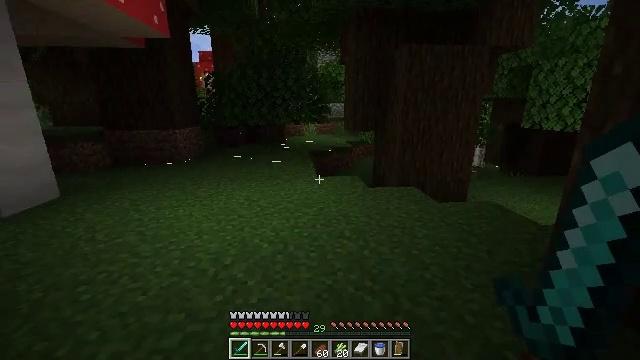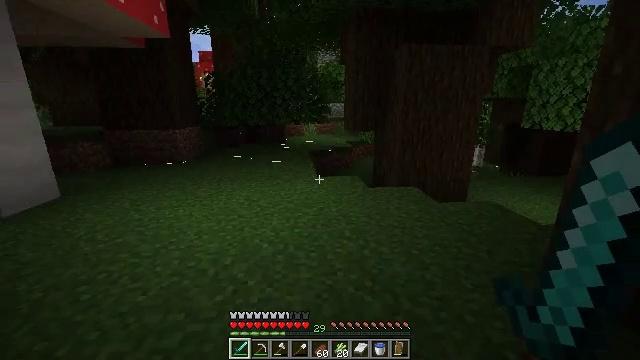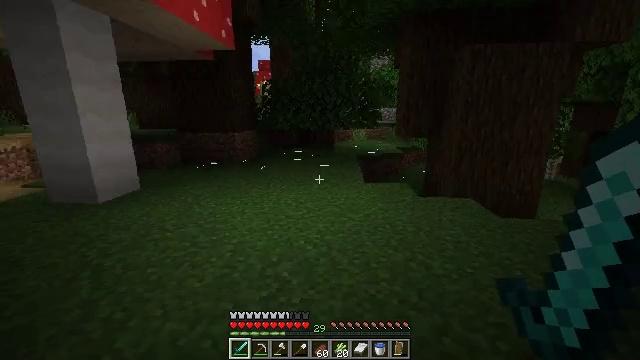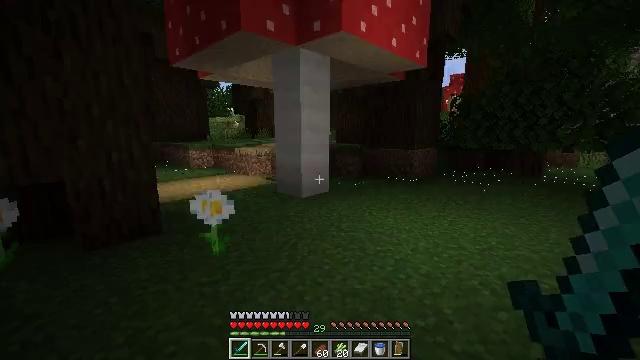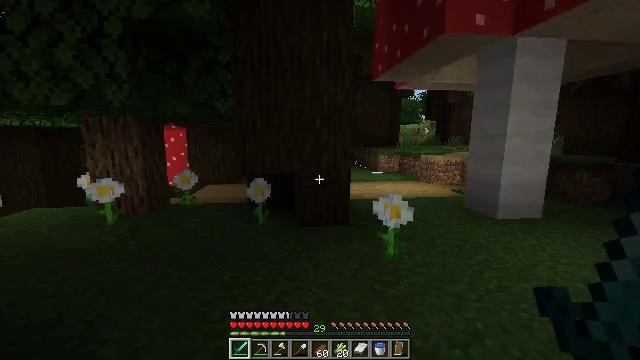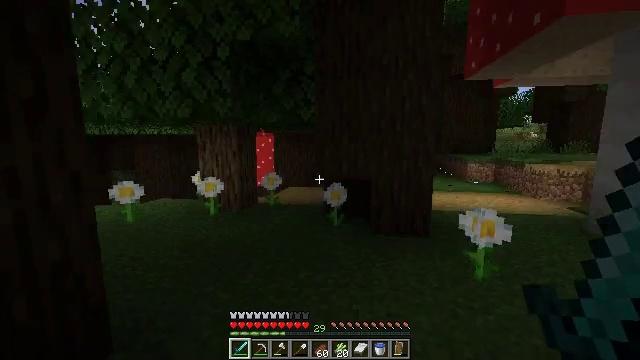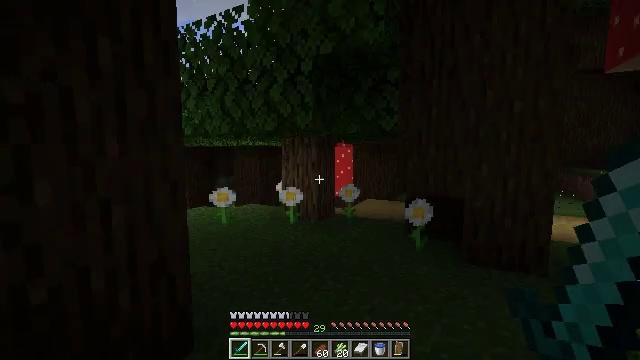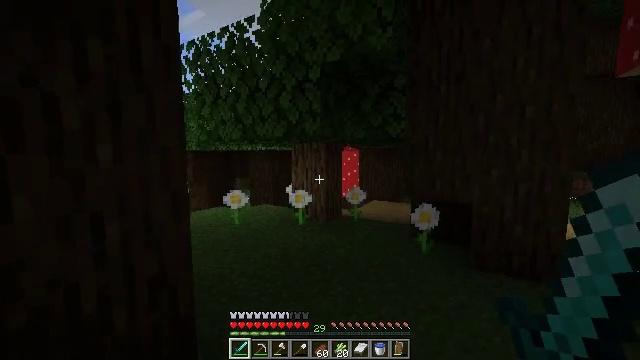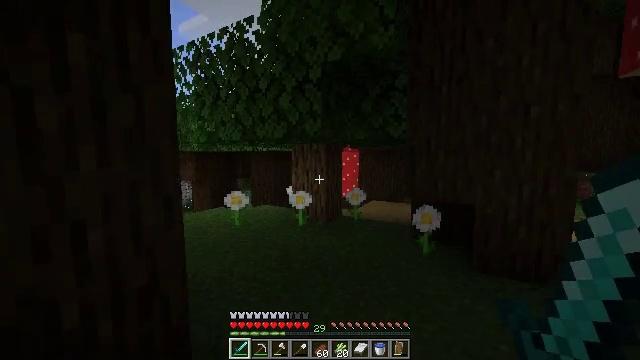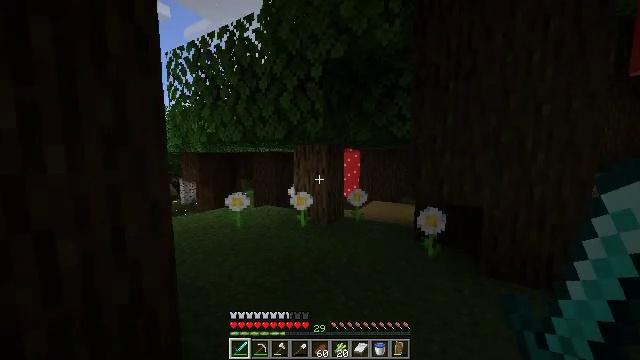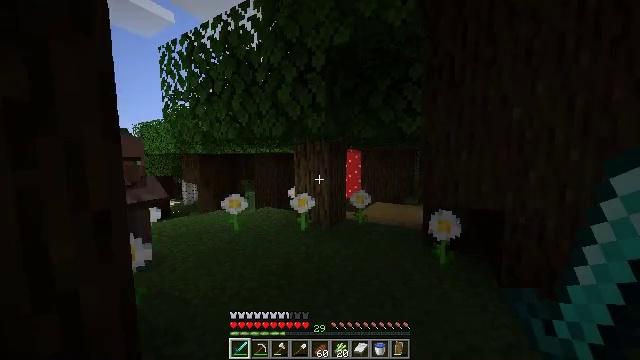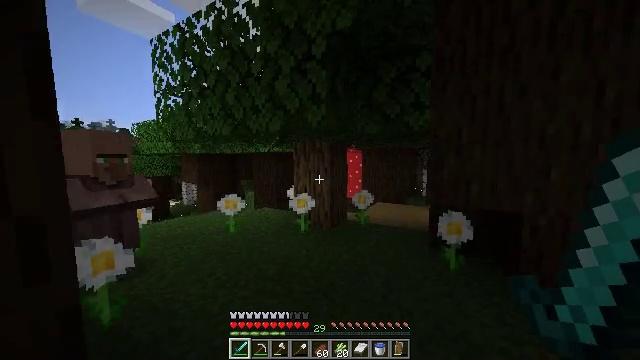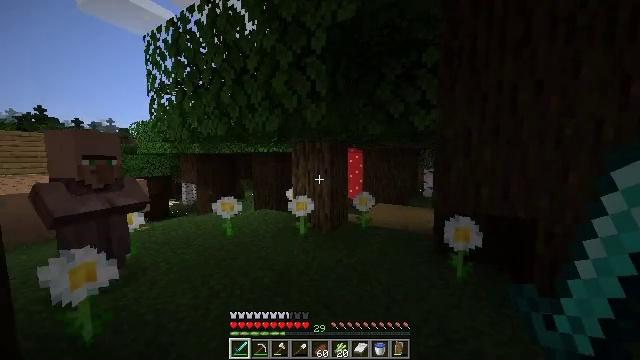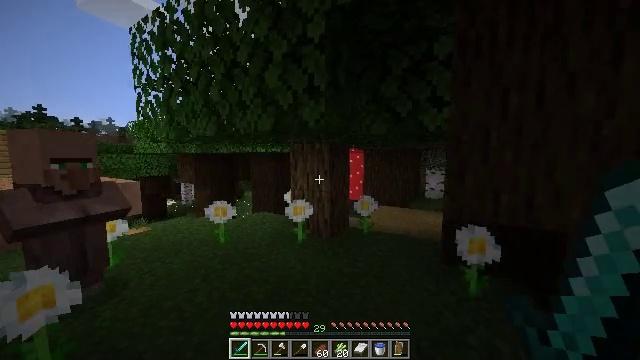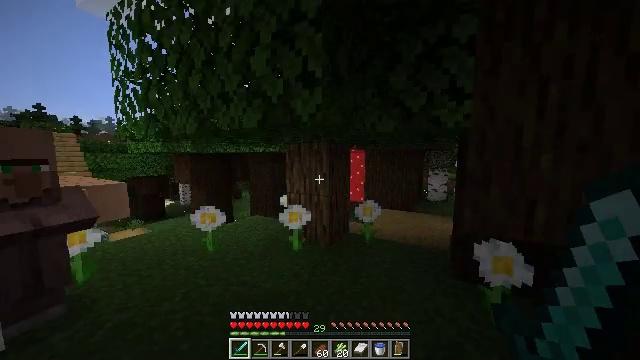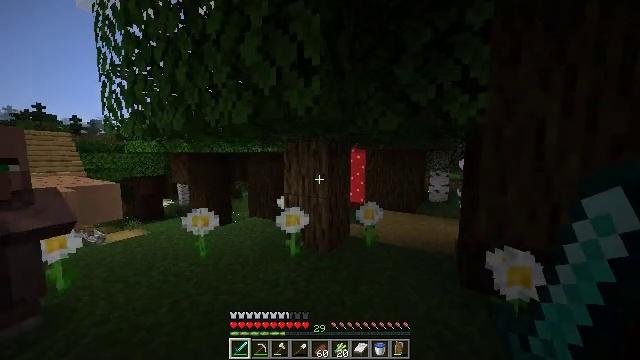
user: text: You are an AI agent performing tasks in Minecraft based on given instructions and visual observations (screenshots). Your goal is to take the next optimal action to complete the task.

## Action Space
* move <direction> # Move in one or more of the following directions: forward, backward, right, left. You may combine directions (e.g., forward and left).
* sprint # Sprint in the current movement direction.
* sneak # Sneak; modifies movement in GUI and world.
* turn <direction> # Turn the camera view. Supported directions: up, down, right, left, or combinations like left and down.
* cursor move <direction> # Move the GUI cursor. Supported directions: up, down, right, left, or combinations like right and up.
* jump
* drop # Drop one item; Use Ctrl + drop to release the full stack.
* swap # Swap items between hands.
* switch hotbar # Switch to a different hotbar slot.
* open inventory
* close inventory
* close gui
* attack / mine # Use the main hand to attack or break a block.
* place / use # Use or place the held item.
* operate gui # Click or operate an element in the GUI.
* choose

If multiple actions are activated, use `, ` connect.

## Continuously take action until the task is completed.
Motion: motion action
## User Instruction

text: Pick up the cornflower in the field.
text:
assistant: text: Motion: no_op
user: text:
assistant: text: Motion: turn left and up
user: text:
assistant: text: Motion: turn left and up
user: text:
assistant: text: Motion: turn left and up
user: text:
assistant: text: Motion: move forward, turn left and up
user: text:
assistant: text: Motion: move forward, sprint, turn left and up
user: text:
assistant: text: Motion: move forward, sprint, turn left
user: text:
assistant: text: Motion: move forward, sprint
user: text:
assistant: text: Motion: move forward, sprint
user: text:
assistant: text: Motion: move forward, sprint
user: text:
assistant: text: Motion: move forward, sprint
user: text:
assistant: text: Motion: move forward, sprint
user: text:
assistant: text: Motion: move forward, sprint
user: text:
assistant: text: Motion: move forward, sprint
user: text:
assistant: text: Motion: move forward, sprint
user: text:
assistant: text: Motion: move forward, sprint
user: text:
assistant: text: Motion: move forward, sprint, turn right
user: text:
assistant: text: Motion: move forward, sprint, turn right and down
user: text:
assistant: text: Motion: move forward, sprint, turn right and down
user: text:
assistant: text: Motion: move forward, sprint, turn right
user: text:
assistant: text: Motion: move forward, sprint, turn right and up
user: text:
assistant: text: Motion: move forward, sprint, turn right
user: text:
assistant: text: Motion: move forward, sprint, turn right
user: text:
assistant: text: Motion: move forward, sprint
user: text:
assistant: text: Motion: move forward, sprint
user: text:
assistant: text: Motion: move forward, sprint
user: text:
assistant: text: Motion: move forward, sprint
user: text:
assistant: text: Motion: move forward, sprint
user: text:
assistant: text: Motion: move forward, sprint
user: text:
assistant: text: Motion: move forward, sprint, turn left